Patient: sex F, age 53
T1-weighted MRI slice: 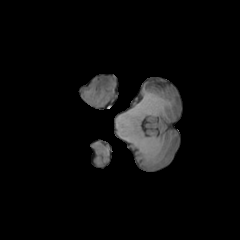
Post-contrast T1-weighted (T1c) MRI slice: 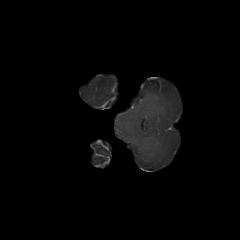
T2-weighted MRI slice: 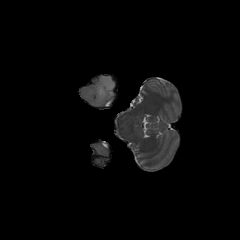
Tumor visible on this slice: yes
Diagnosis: Glioblastoma, IDH-wildtype
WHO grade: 4